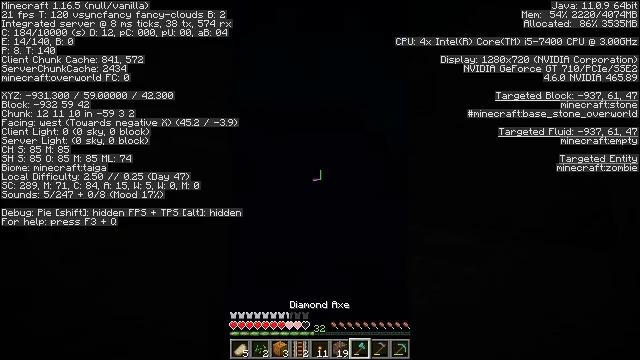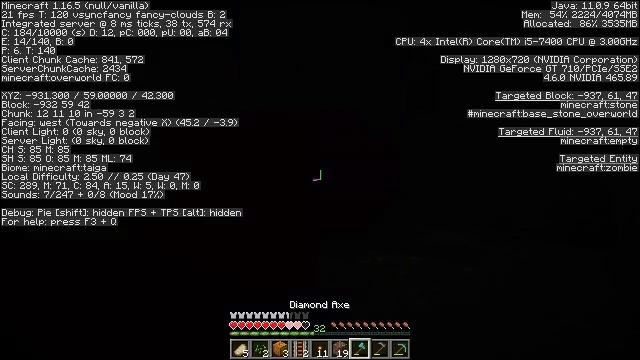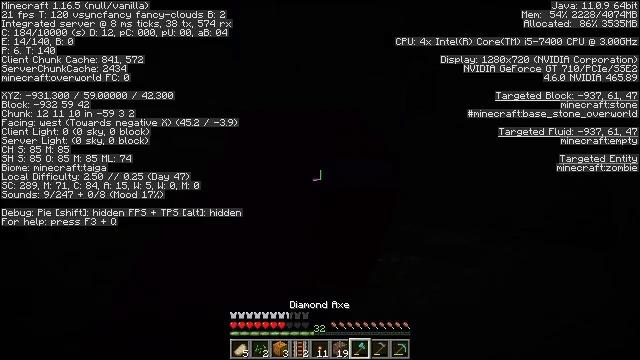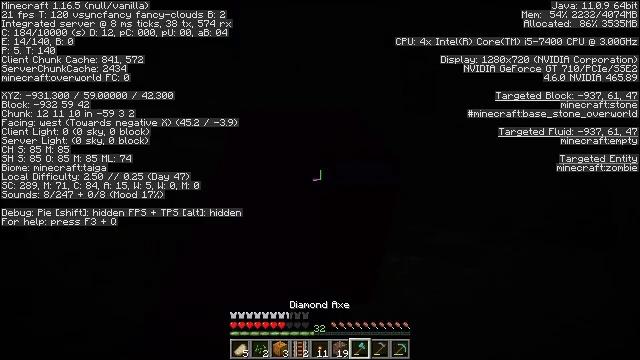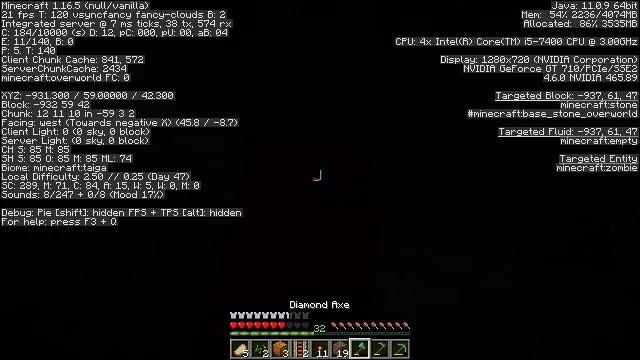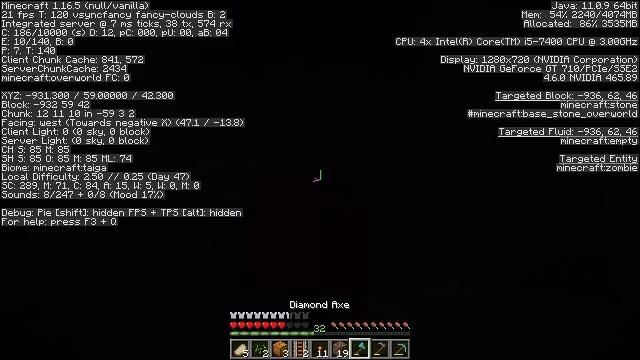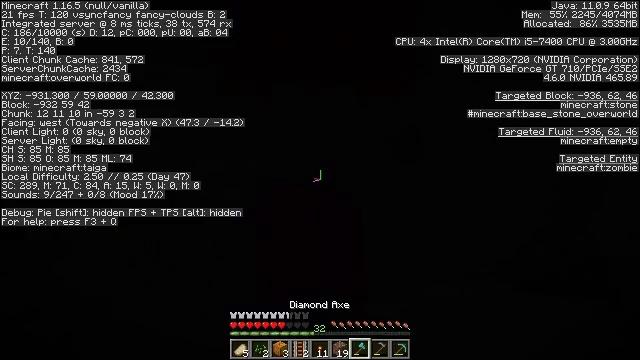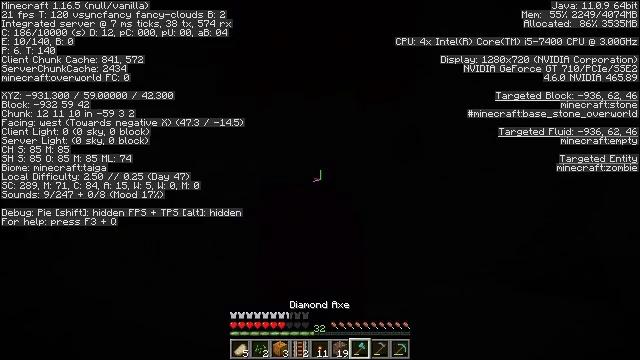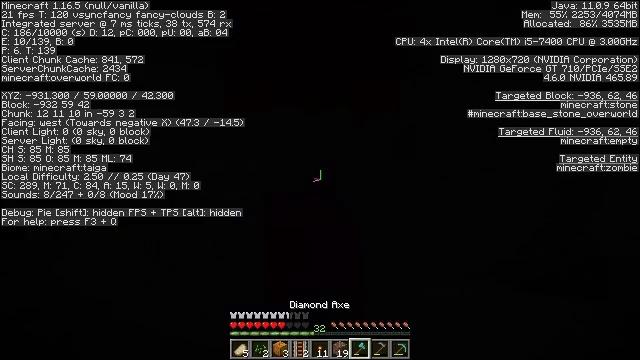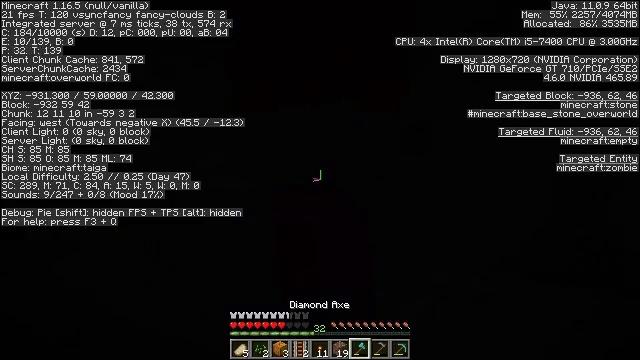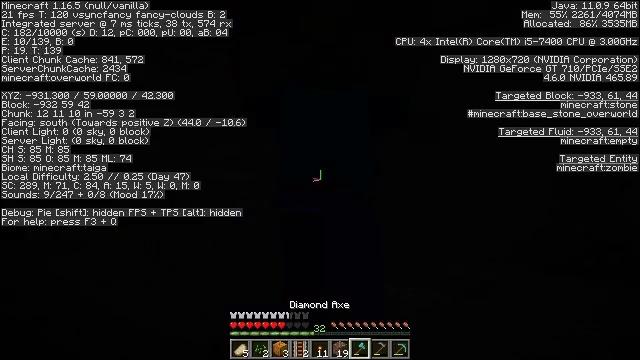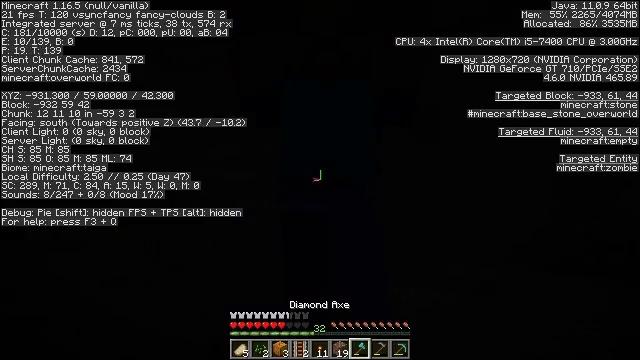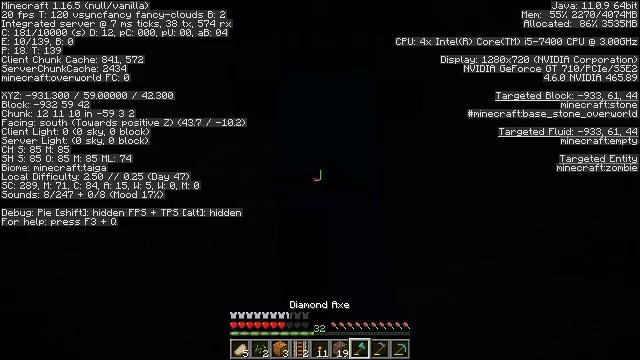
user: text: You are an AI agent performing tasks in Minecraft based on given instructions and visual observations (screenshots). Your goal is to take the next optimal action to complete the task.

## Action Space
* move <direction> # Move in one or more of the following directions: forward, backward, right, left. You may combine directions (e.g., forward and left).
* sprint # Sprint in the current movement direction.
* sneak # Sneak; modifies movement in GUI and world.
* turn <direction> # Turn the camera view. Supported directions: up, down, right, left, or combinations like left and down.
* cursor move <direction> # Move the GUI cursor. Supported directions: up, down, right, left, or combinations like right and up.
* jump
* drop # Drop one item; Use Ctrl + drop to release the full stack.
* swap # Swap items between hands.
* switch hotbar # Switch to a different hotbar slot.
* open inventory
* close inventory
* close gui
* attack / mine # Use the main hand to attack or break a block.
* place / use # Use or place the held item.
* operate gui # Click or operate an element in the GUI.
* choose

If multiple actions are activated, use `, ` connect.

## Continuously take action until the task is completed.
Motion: motion action
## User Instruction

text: Kill a zombie.
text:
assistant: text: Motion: attack / mine
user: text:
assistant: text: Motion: attack / mine
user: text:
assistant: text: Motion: attack / mine
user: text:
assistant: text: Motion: turn up, attack / mine
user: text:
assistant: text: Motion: turn right and up
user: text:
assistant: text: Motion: no_op
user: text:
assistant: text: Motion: no_op
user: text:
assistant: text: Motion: attack / mine
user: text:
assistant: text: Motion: turn left and down, attack / mine
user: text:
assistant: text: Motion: turn left and down, attack / mine
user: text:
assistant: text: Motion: attack / mine
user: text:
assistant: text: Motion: attack / mine
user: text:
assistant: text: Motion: no_op